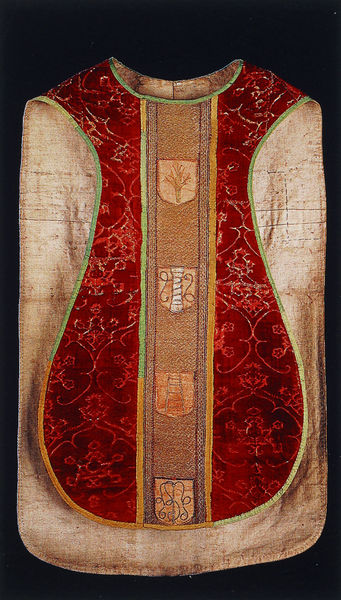
Titel: Kasel aus rotem Samt mit gestickter Kreuzigungsdarstellung
Institution: Köln, Schnütgen-Museum
Schlagwörter: baum, umhang, gelb, grün, braun, kleid, orange, schwarz, weiss, rot, beige, mode, muster, hemd, bluse, kleidung, leinen, futter, gewand, kutte, stickerei, stoff, saum, borte, umrandung, vase, rand, bordüre, verzierung, robe, foto, fotografie, brokat, wappen, mittelalter, kirchlich, verzeirung, verzierungen, purpur, oberkleid, poncho, kleidungsstück, pabst, bekelidung, schrägband